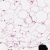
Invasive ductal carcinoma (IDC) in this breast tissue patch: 0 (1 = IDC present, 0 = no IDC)